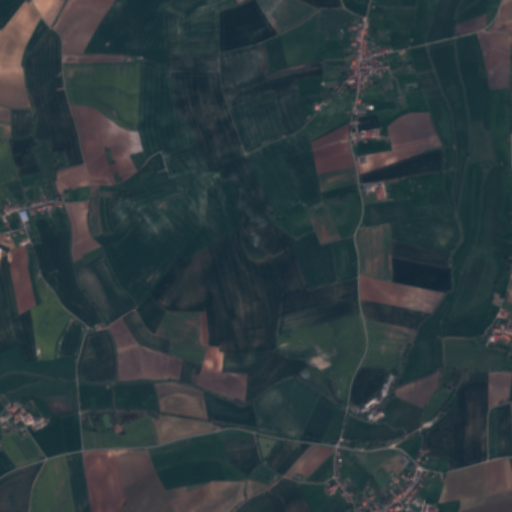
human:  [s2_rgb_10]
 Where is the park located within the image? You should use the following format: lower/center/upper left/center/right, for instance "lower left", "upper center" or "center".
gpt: The park is located in the upper right of the image.
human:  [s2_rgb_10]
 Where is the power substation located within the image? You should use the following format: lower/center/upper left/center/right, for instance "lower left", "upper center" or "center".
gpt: The power substation is located in the lower right of the image.
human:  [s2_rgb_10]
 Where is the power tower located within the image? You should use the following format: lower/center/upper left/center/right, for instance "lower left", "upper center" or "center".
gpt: There is no power tower in the image.